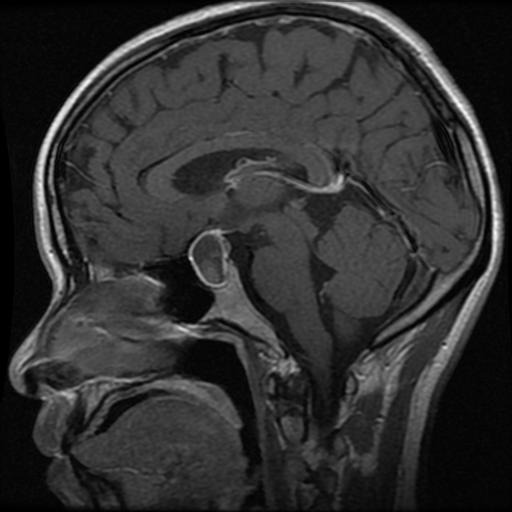
Label: pituitary